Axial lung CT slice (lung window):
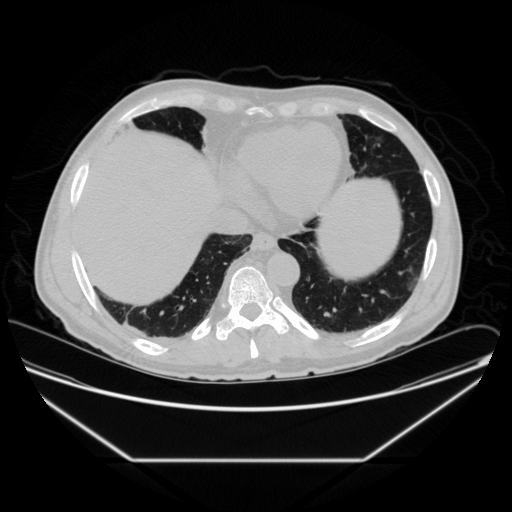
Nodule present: no